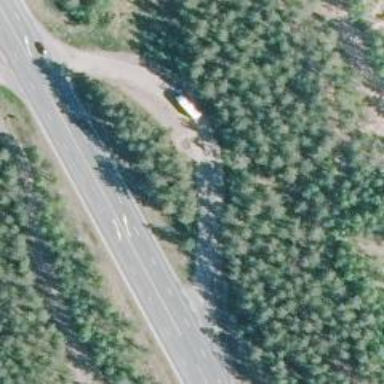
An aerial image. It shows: Rest area on the road.